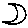
Label: moon